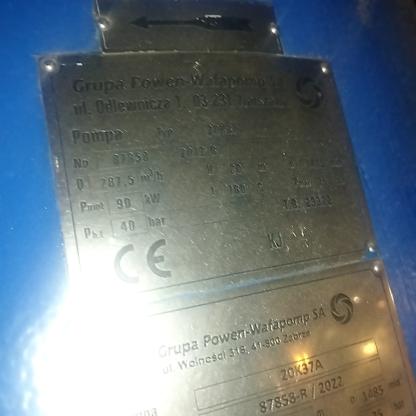
Klasa: tabliczka-znamionowa